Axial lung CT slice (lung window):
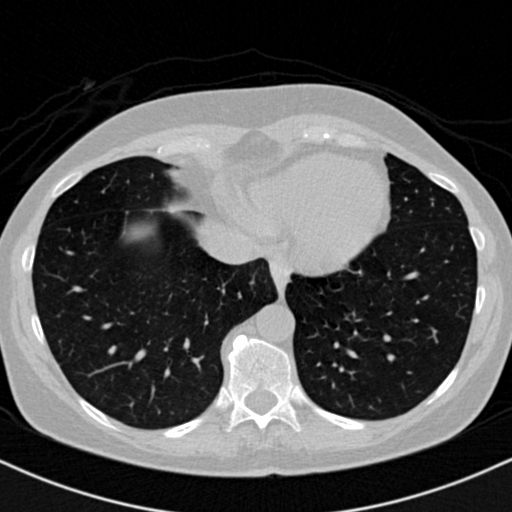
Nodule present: no